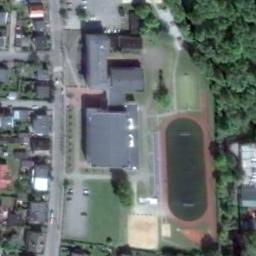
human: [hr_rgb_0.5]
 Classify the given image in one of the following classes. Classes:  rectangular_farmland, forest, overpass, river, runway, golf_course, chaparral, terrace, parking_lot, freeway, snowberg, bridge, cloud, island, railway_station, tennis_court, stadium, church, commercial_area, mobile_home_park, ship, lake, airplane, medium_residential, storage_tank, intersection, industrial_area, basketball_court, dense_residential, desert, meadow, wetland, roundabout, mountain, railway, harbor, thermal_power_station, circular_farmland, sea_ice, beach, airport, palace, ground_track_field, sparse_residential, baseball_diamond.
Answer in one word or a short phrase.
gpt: ground_track_field